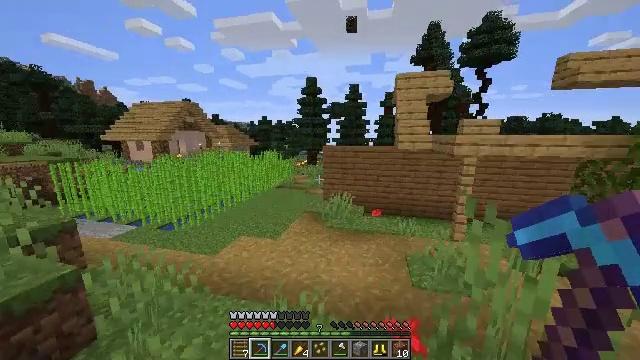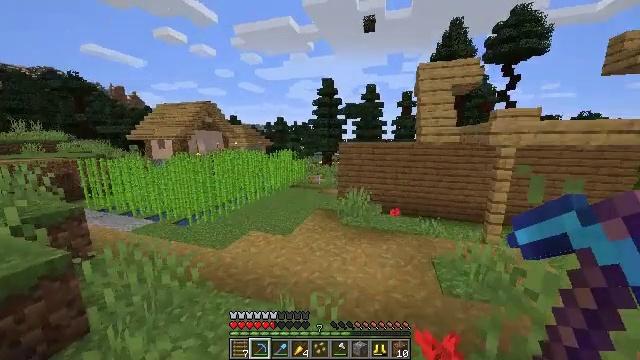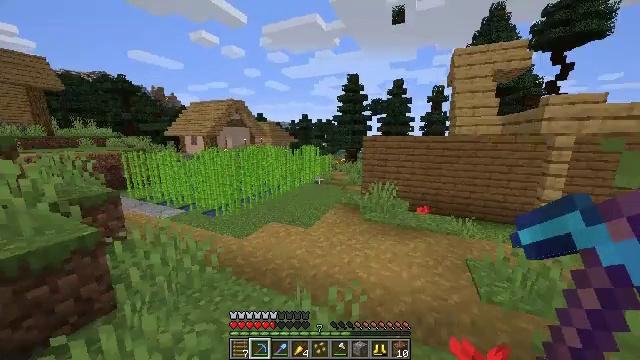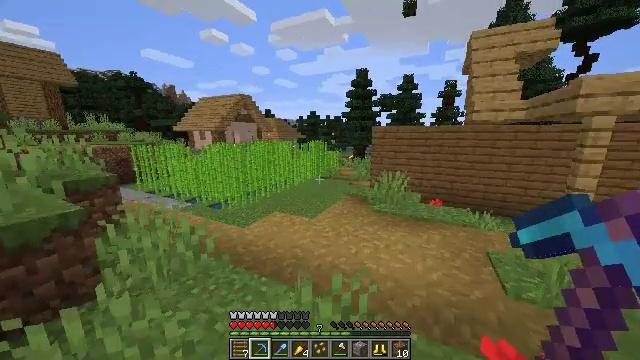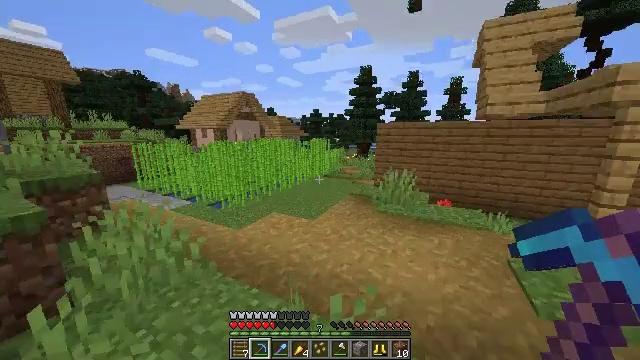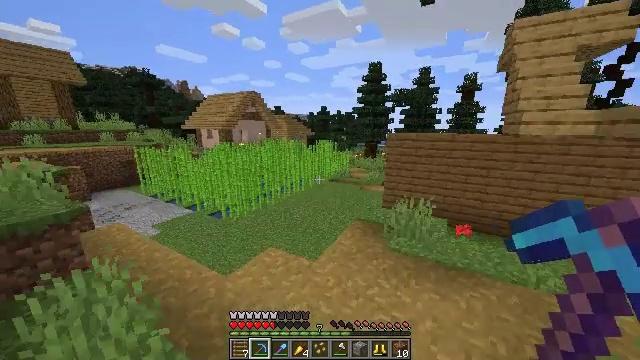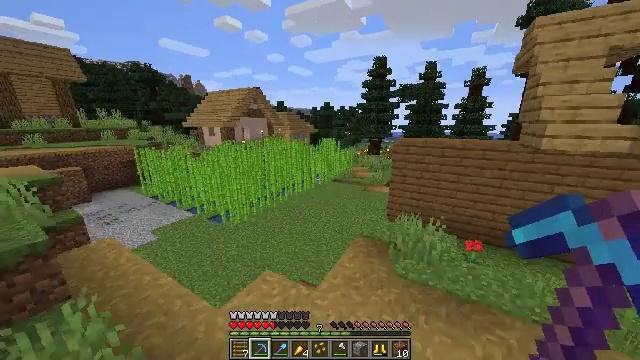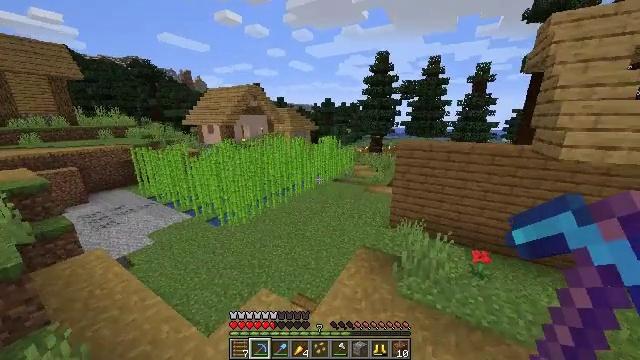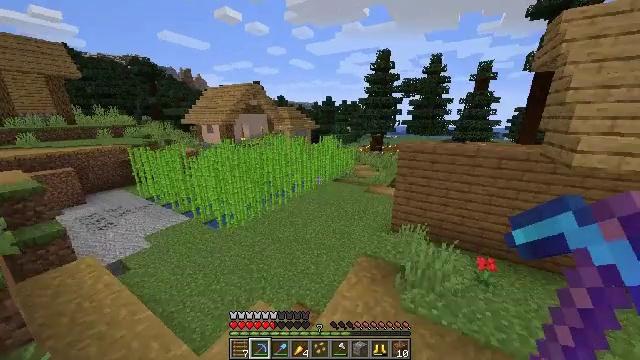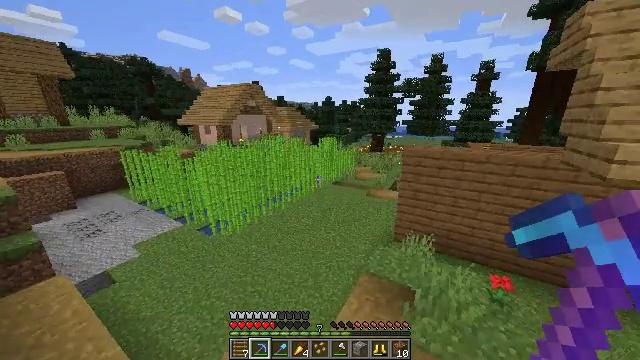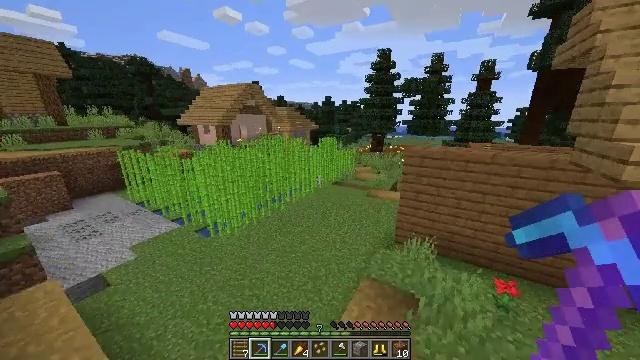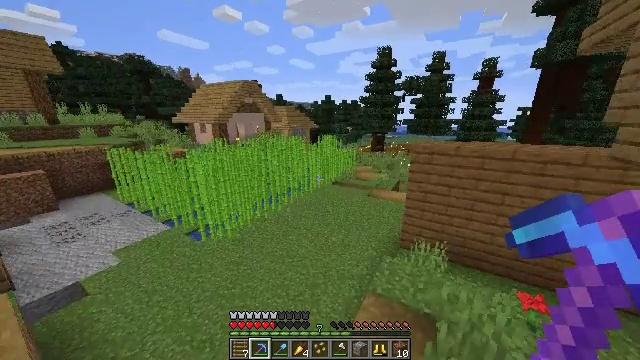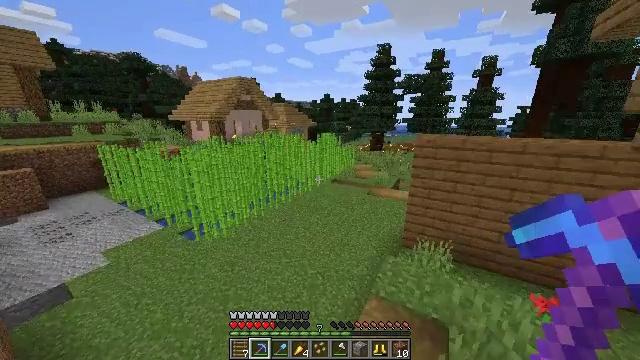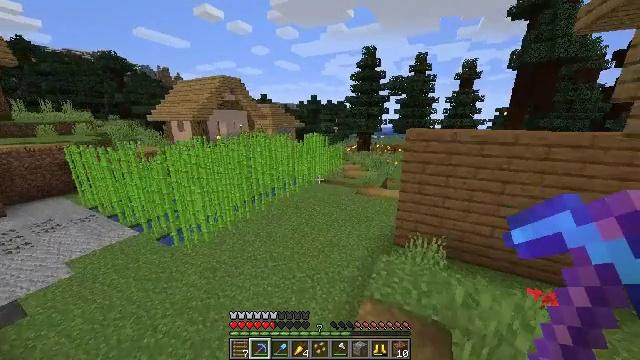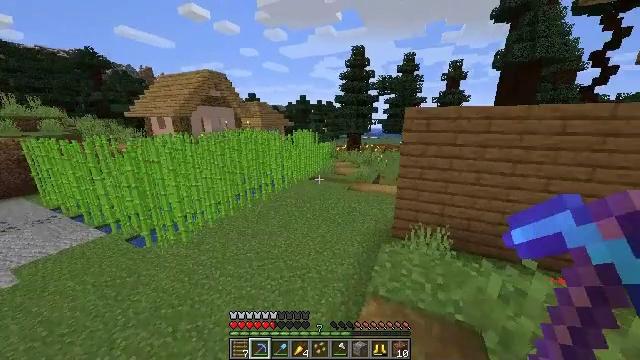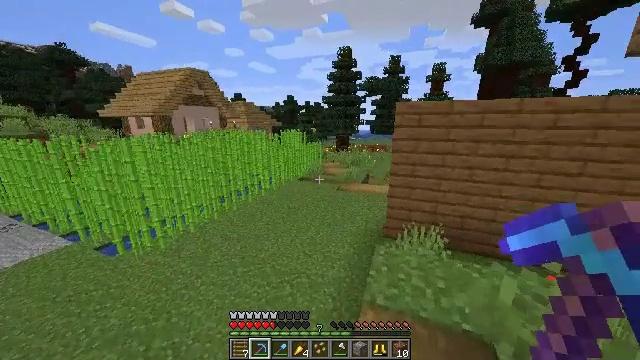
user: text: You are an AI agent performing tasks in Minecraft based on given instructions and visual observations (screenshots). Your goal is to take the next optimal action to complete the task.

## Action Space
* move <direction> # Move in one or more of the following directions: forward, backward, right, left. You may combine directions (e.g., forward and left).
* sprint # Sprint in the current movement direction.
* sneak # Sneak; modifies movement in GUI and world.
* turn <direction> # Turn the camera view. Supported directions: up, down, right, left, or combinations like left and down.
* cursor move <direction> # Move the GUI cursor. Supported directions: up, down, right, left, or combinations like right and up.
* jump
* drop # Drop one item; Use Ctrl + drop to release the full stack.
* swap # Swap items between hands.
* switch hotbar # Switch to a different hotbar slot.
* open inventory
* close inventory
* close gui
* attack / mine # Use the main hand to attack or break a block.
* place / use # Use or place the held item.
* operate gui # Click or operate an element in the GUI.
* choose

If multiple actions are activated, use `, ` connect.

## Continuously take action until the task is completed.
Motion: motion action
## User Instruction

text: Use obsidian and an eye of ender to craft an ender chest.
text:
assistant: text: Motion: move forward, sprint, turn left, jump
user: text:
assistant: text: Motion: move forward, sprint, turn left, jump
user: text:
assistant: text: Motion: move forward, sprint, turn left, jump
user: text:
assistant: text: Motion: move forward, sprint, jump
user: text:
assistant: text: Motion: move forward, sprint, turn left and down, jump
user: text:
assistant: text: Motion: move forward, sprint, turn down, jump
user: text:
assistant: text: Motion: move forward, sprint, turn down, jump
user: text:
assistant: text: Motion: move forward, sprint, jump
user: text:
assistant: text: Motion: move forward, sprint, jump
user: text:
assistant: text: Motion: move forward, sprint, jump
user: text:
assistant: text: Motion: move forward, sprint, jump
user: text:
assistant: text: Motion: move forward, sprint, jump
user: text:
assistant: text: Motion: move forward, sprint, turn right, jump
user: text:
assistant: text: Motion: move forward, sprint, turn right, jump
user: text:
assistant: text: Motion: move forward, sprint, turn right, jump
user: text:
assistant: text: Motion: move forward, sprint, turn right, jump
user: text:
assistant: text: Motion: move forward, sprint, turn right, jump
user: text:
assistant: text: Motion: move forward, sprint, turn right, jump
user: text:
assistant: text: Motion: move forward, sprint, turn right, jump
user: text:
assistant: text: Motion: move forward, sprint, turn right and up, jump
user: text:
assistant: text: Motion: move forward, sprint, turn right, jump
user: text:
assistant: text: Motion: move forward, sprint, jump
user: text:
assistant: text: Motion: sprint, jump
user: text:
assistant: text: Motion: sprint, jump
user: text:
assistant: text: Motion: sprint
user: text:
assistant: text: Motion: move forward, sprint, jump
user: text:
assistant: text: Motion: move forward, sprint, jump
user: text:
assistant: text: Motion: move forward, sprint, turn right, jump
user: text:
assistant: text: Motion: move forward, sprint, turn right, jump
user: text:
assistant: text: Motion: move forward, sprint, turn right, jump